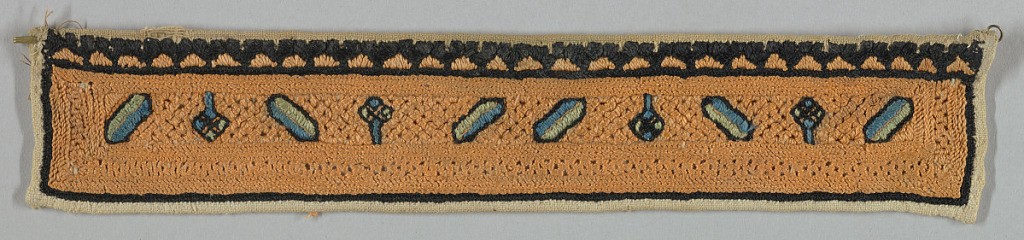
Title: Band
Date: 18th–19th century
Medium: silk and wool on cotton Technique: embroidered on plain weave
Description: Rectangular panel of small stylized geometric motifs in blue, green and black on a predominantly dark yellow embroidered ground.